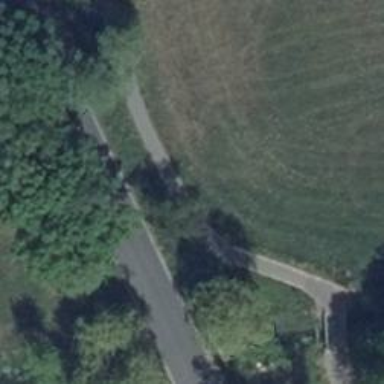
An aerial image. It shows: Asphalt path with grade 1 track type.